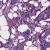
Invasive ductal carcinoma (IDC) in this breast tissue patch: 1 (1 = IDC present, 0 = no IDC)